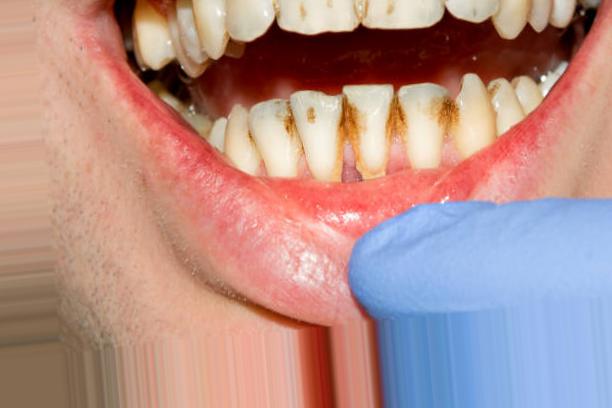
Condition: Caries